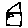
Label: house